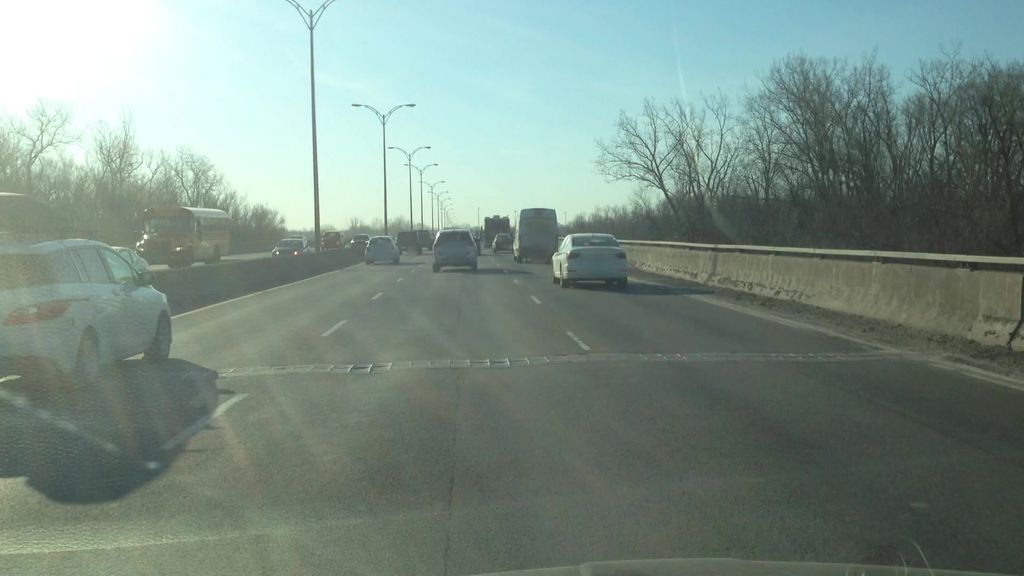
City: montreal